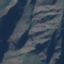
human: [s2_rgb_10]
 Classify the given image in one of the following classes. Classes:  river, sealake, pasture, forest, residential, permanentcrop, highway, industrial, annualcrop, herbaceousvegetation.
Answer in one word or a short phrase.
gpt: HerbaceousVegetation